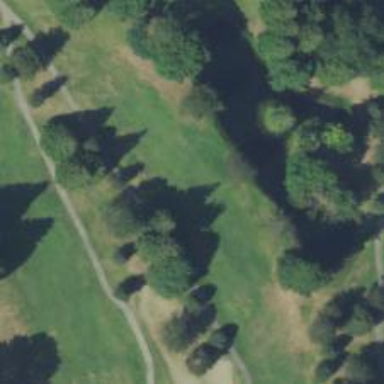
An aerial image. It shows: View of golf hole.